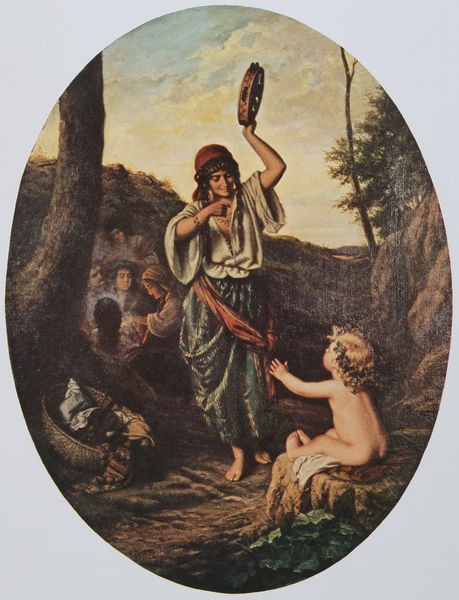
Titel: Zigeunerin
Künstler: Cäsar Willich
Standort: Kaiserslautern
Institution: Pfalzgalerie
Schlagwörter: akt, baum, berg, blau, blätter, dunkel, felsen, feuer, fuß, gruppe, himmel, laub, mann, nackt, schatten, weiß, wolken, bäume, frauen, gelb, grün, landschaft, menschen, sitzen, wäsche, ausschnitt, bewegung, braun, frau, grau, haar, hell, holz, kleid, kleider, licht, mitte, männer, rücken, schmuck, straße, dach, gras, haus, rot, tuch, weg, wolke, menge, rock, tanz, blond, hemd, hose, mütze, arm, arme, barock, bluse, falten, mensch, rahmen, stehen, stein, ärmel, ast, erde, ferne, hügel, natur, sonnenaufgang, stamm, busch, büsche, rauch, sonne, stoff, kind, mutter, personen, blatt, instrumente, musik, tanzen, tänzerin, wald, bauern, oval, putto, beine, lächeln, bein, bewegen, füße, hintern, sitz, berge, fels, gebirge, dorf, dunst, sonnenuntergang, baby, figuren, kopftuch, glanz, sitzt, korb, lachen, barfuss, knabe, moses, zigeuner, reeddach, reetdach, wurzel, lichtung, scherpe, kranz, lorbeer, lorbeerkranz, kleinkind, geige, violine, armband, zigeunerin, rinde, blumenkranz, körbchen, amor, schäfer, cupido, sonnen, hexe, schellen, tambourin, tambourine, tamburin, hausdach, wäschekorb, mose, blus, schelle, hüfttuch, achal, esmeralda, grasdach, ieß, klied, korm, pädophilie, sippe, tanf, zingeunerin